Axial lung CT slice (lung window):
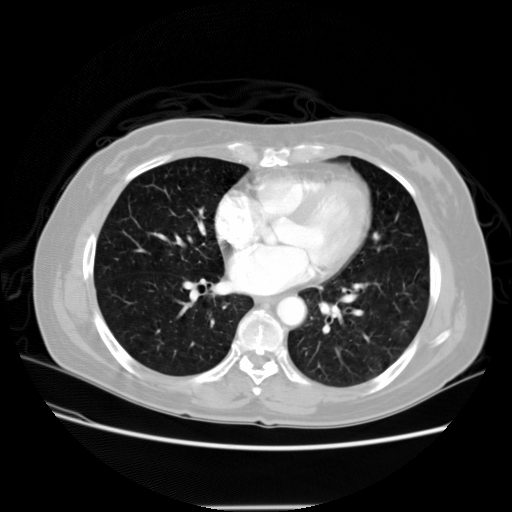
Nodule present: no